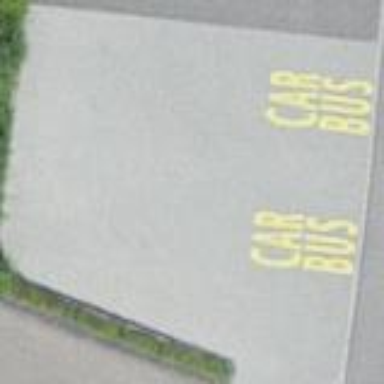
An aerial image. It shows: Parking area with paving stones.